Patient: sex M, age 58
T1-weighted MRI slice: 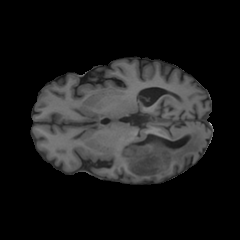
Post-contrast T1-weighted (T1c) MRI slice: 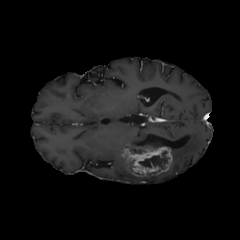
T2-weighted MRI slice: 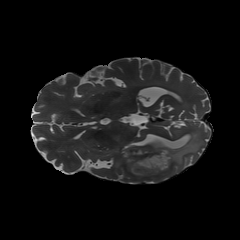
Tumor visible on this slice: yes
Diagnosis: Glioblastoma, IDH-wildtype
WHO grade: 4